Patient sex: F
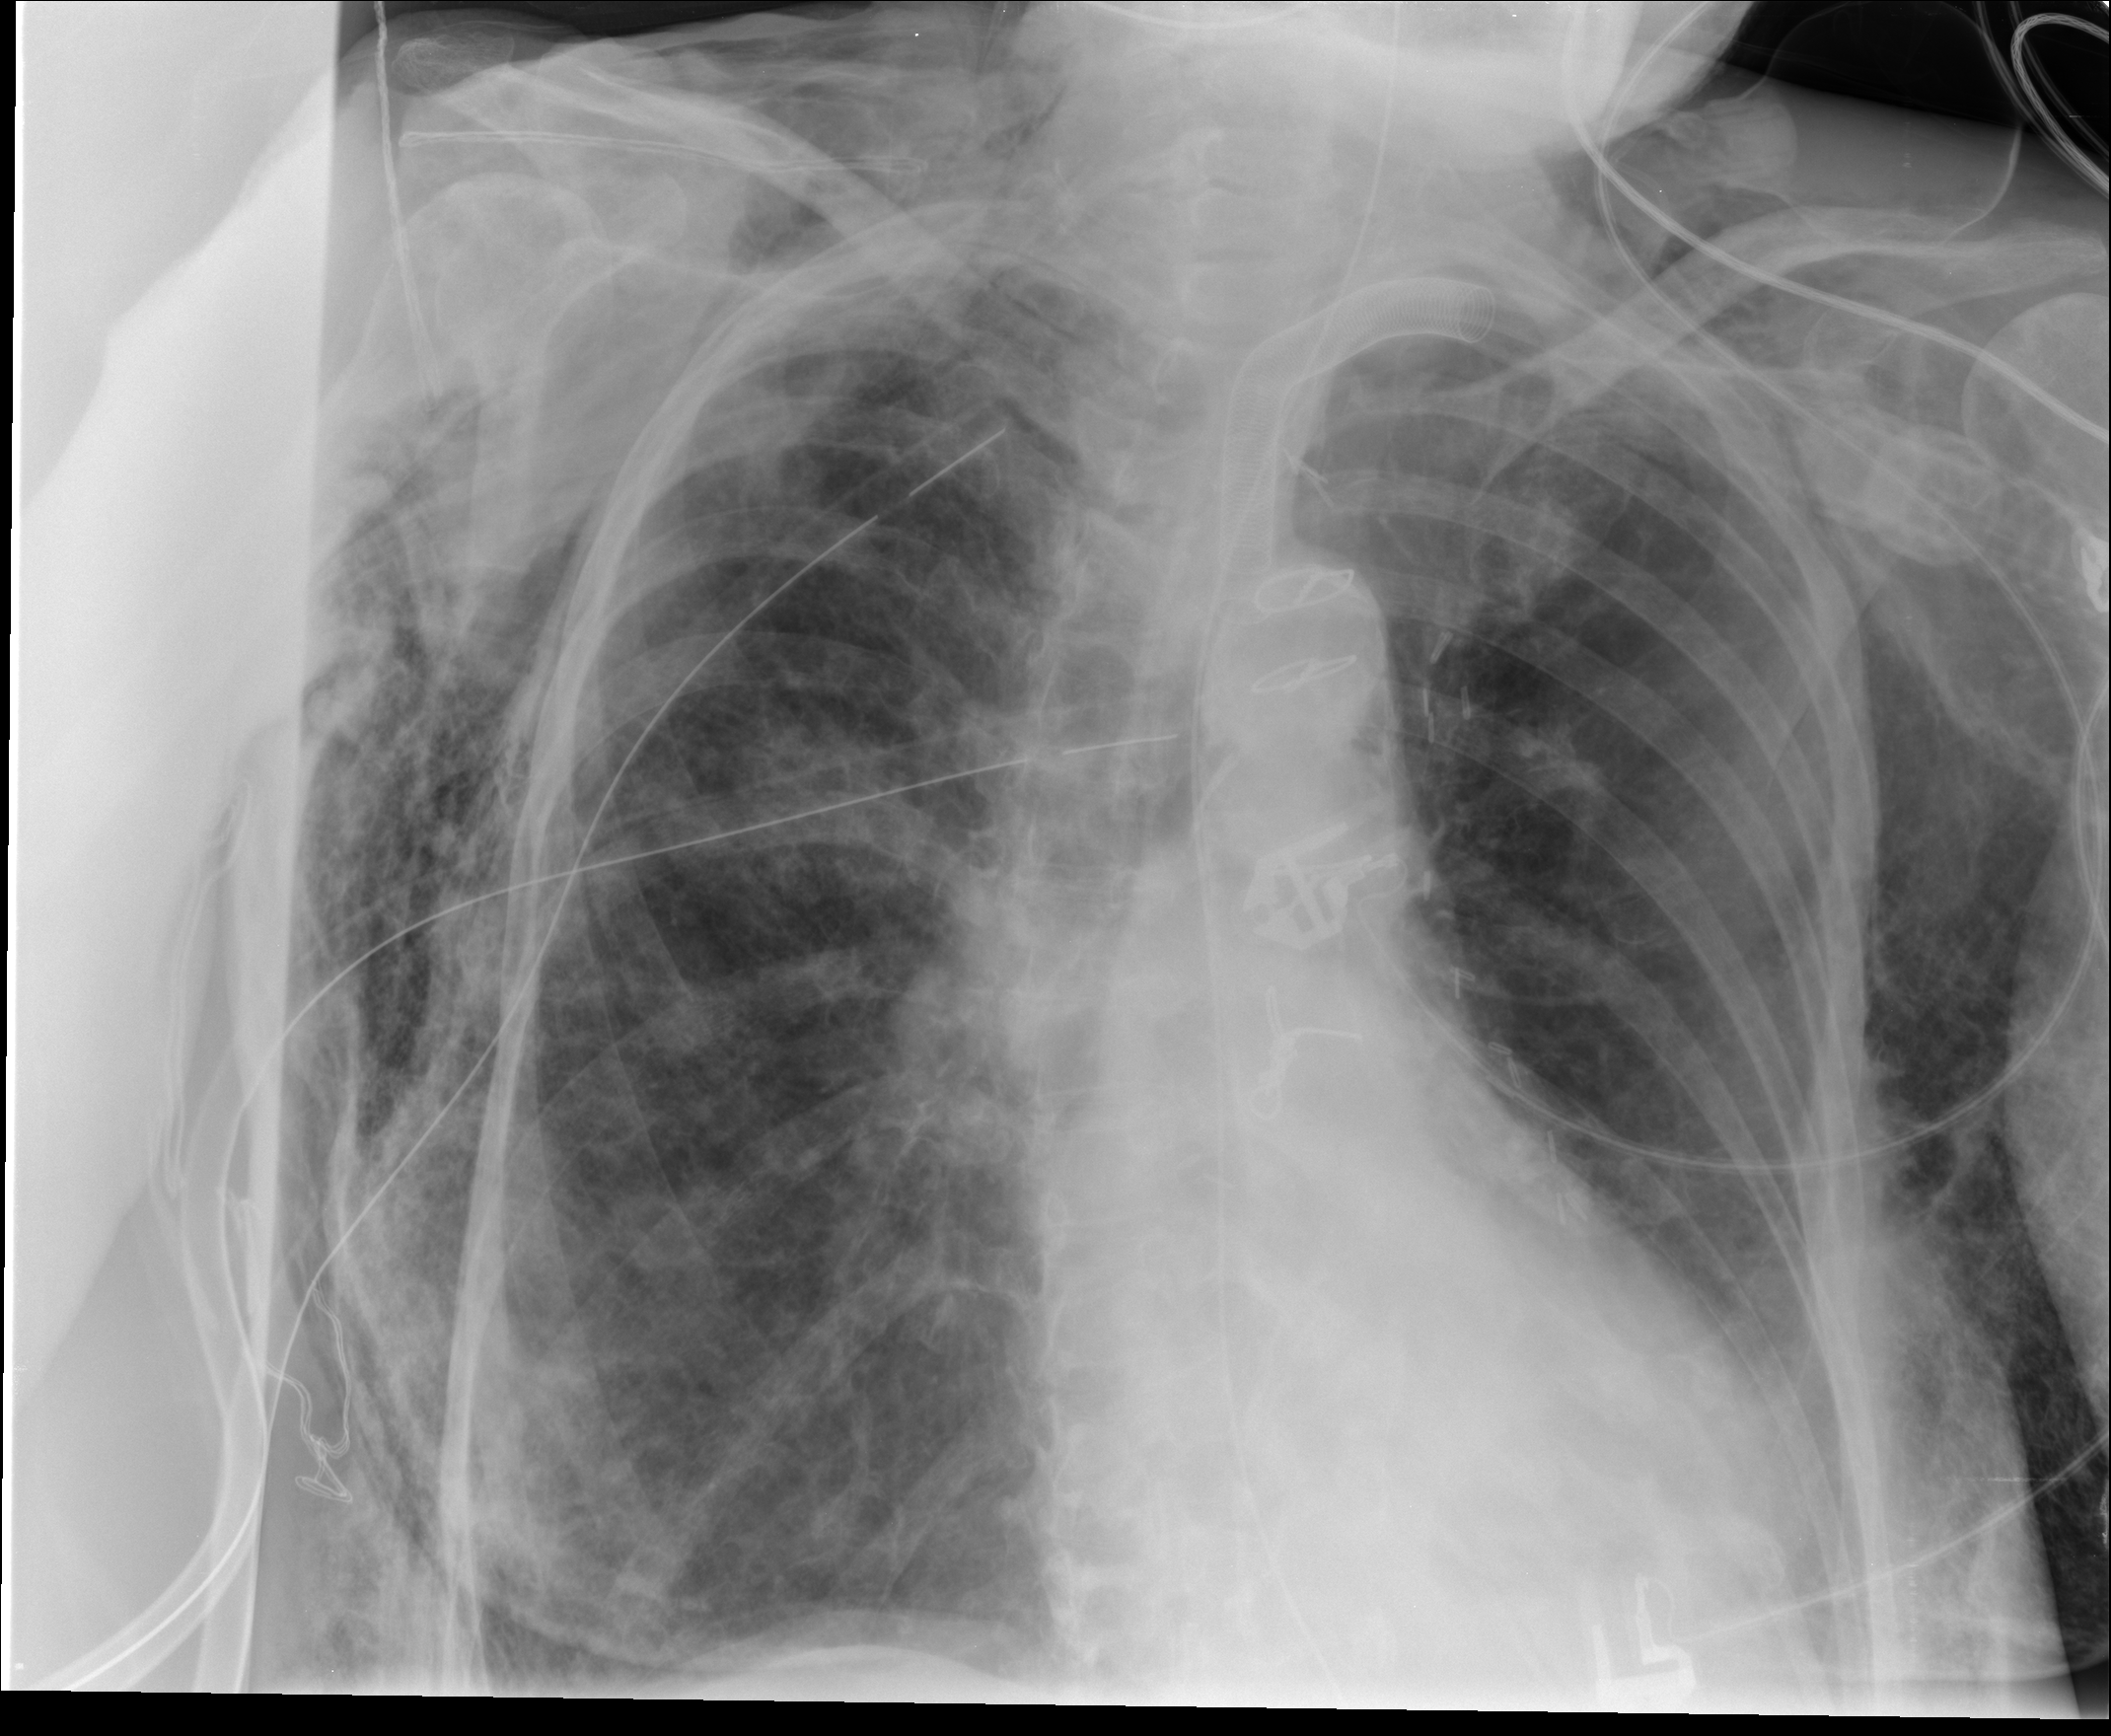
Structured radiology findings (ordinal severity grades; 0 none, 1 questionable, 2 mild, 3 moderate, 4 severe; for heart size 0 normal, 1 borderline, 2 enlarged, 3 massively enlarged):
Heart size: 0
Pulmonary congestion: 1
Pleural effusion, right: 0
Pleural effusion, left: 0
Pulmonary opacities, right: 1
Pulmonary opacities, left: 0
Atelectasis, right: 1
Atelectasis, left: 1